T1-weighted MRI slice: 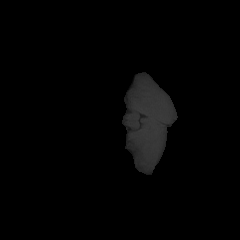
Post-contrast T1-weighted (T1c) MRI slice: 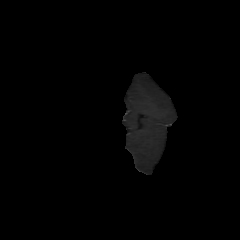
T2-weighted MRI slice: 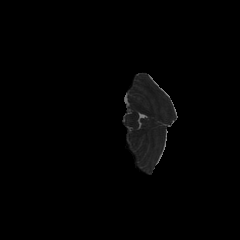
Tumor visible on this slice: no